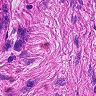
Metastatic tissue present: no